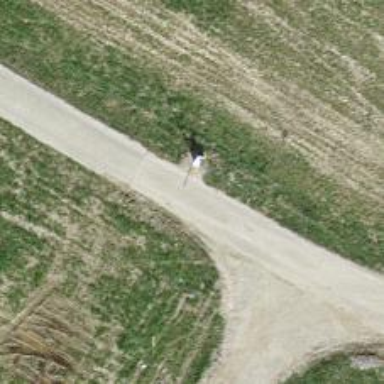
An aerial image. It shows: Lift gate barrier.